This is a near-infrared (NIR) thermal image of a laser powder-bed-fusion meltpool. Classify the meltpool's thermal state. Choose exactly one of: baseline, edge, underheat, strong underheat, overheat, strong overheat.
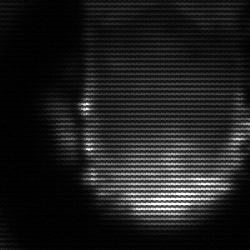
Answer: baseline